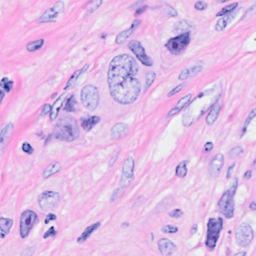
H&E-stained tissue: Breast